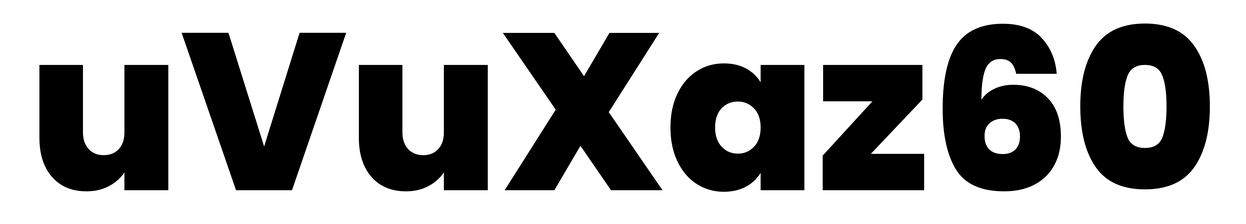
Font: Poppins-ExtraBold